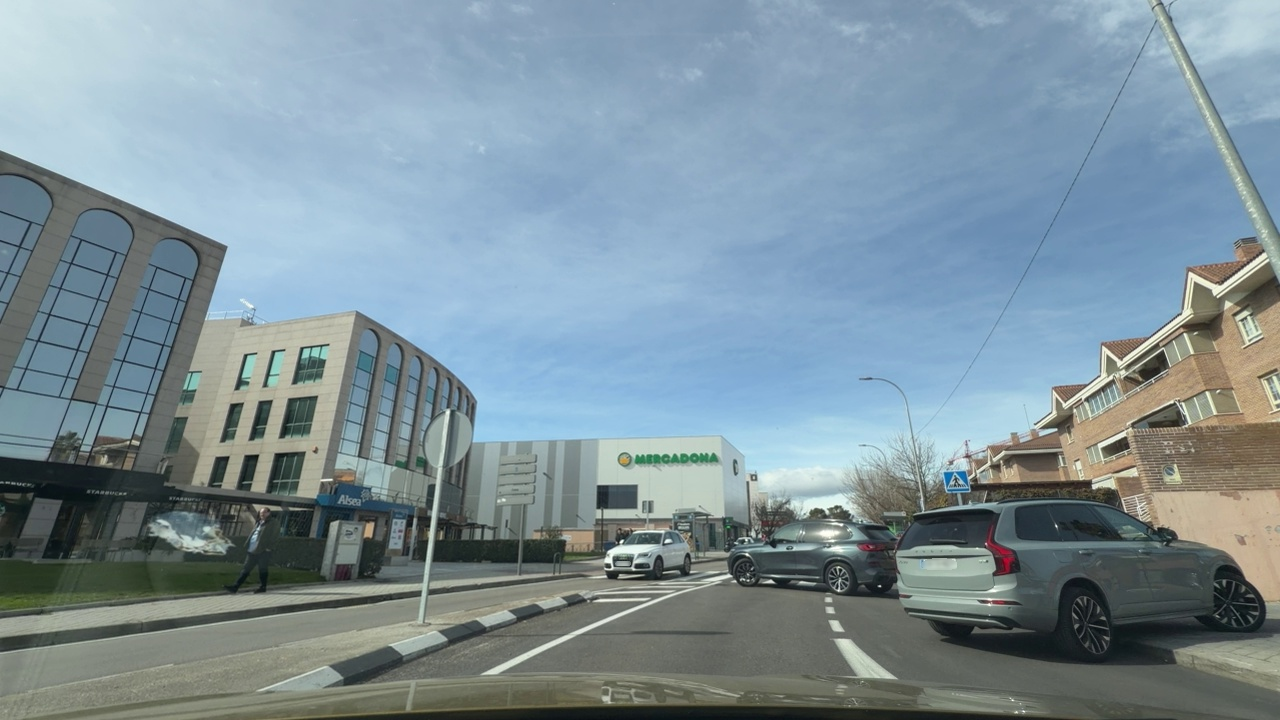
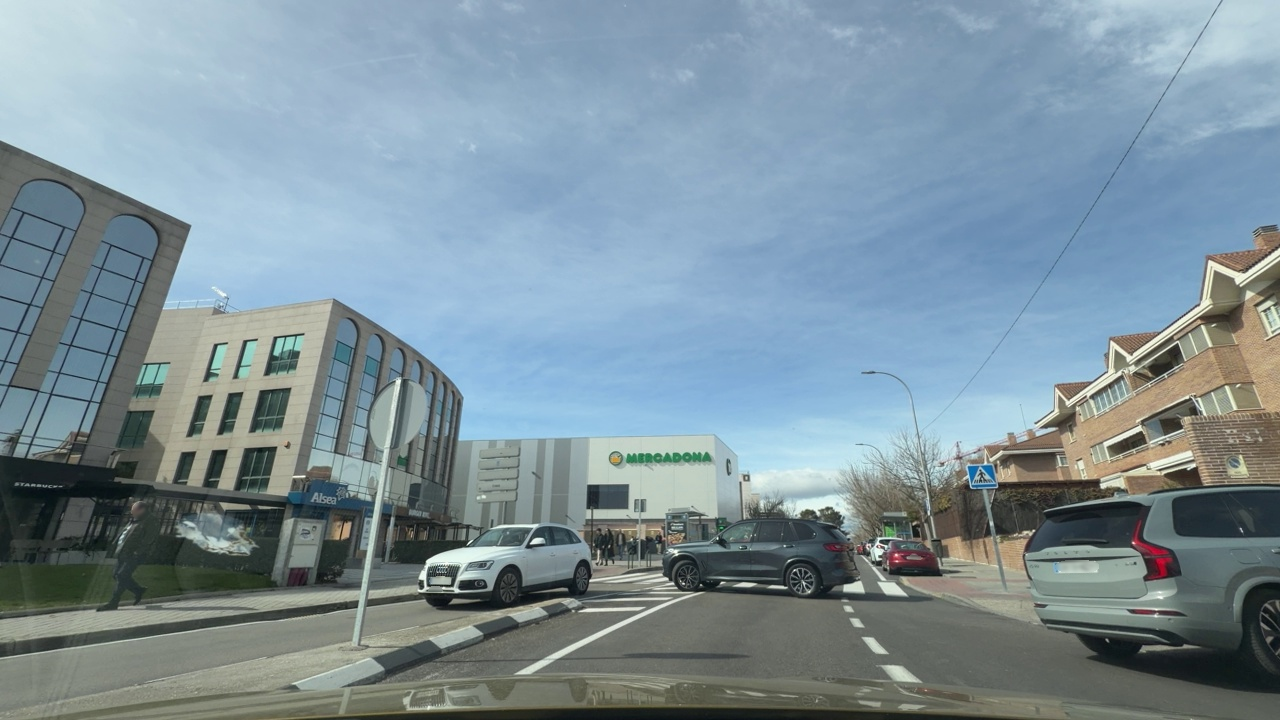
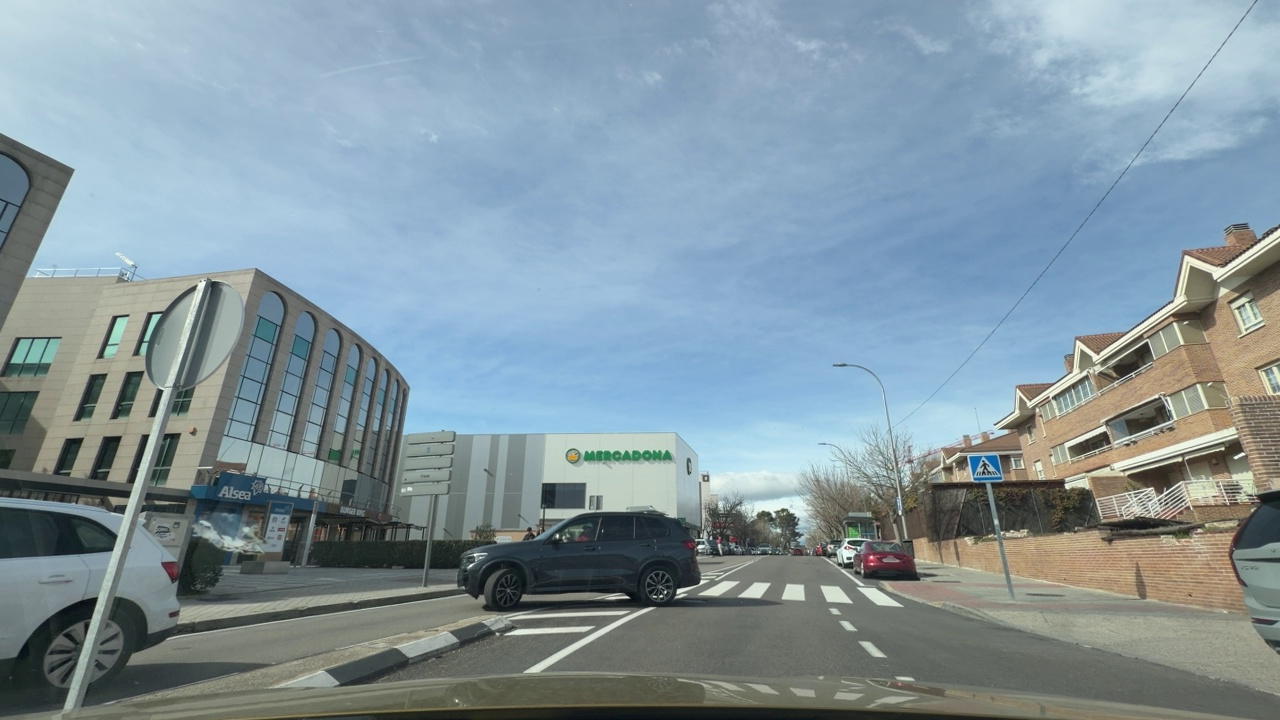
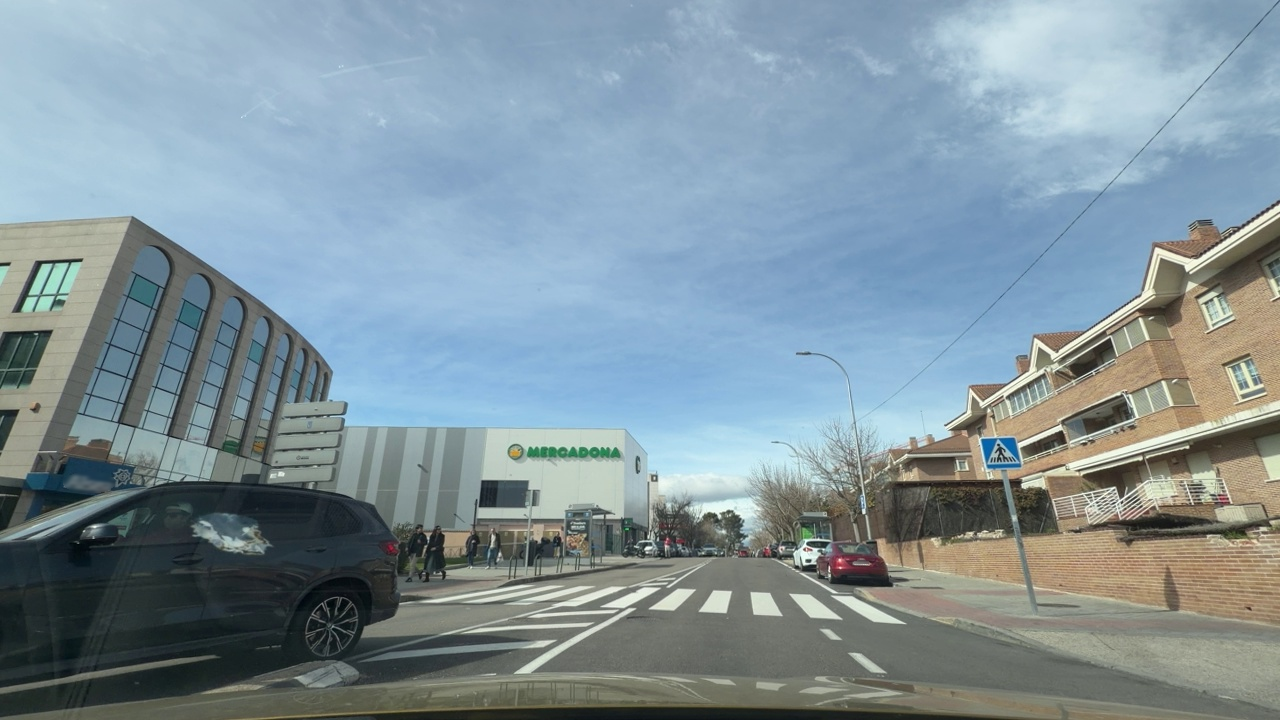
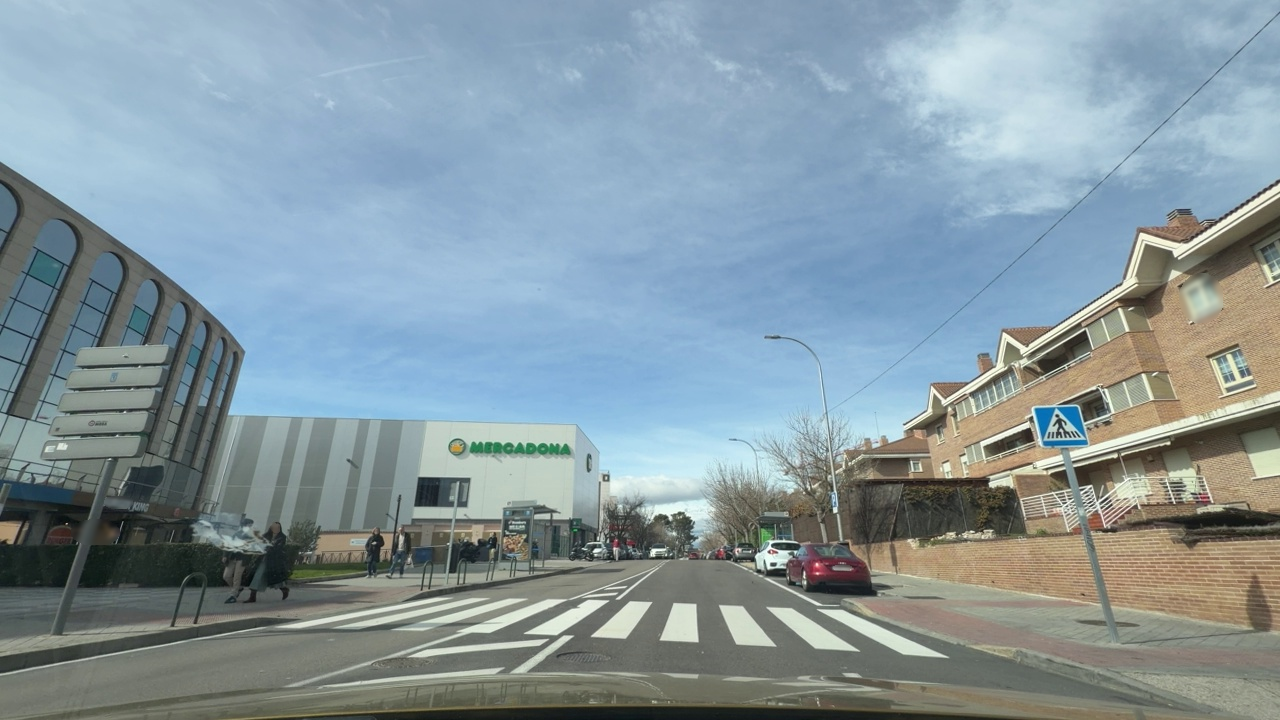
Situation: Crossing object
Question: Is there any discontinuity in the ego lane ahead?
Answer: No
Reasoning: Ego drives along a street with one lane in his direction and one lane in the opposite direction, with clearly marked dividing lines and zebra crossings.

Situation: Crossing object
Question: Is any vehicle or pedestrian crossing the path of the ego vehicle from a different direction?
Answer: Yes
Reasoning: Ego circulates in that same direction in a unique manner, a vehicle circulates in the opposite direction parallel to the ego.

Situation: Crossing object
Question: Is there a vehicle ahead in the ego lane traveling in the same direction as the ego vehicle?
Answer: No
Reasoning: Ego circulates in that same direction in a unique manner, a vehicle circulates in the opposite direction parallel to the ego.

Situation: Crossing object
Question: Is there any crossing object in the ego lane ahead?
Answer: Yes
Reasoning: Ego circulates in that same direction in a unique manner, a vehicle circulates in the opposite direction parallel to the ego.